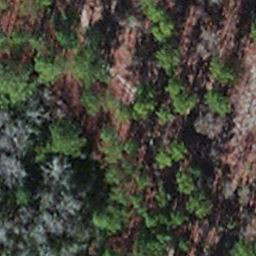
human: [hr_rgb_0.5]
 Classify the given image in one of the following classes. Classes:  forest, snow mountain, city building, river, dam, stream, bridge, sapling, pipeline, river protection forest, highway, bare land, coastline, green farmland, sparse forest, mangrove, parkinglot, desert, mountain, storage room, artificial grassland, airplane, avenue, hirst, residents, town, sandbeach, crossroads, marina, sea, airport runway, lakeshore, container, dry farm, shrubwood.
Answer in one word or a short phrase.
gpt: sapling